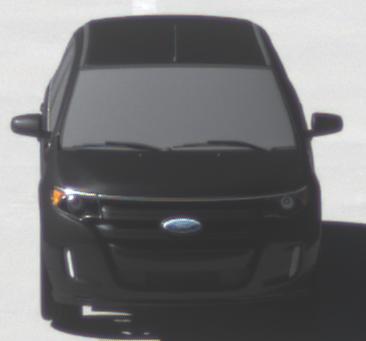
Make: Ford
Model: Edge
Detailed model: Gen. 1 Facelift
Model produced from: 2010
Model produced until: 2015
Doors: 5
Color: black
Road condition: dry road
Daytime: morning or afternoon
Contrast: high contrast